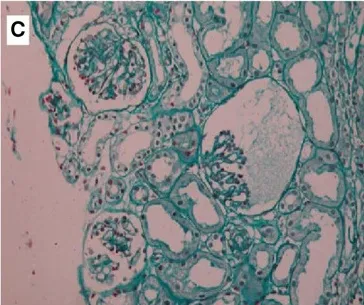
Renal biopsy in a patient with this boy. PASM. Stain showed glomerular basement membrane.
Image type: pathology (methenamine_silver)